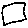
Label: square